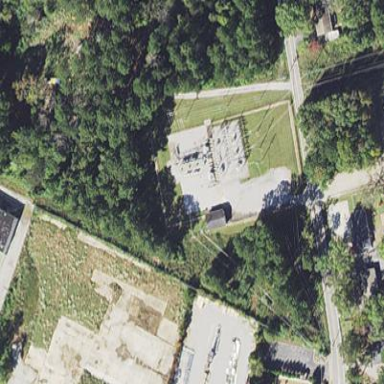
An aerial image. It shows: Outdoor power substation.